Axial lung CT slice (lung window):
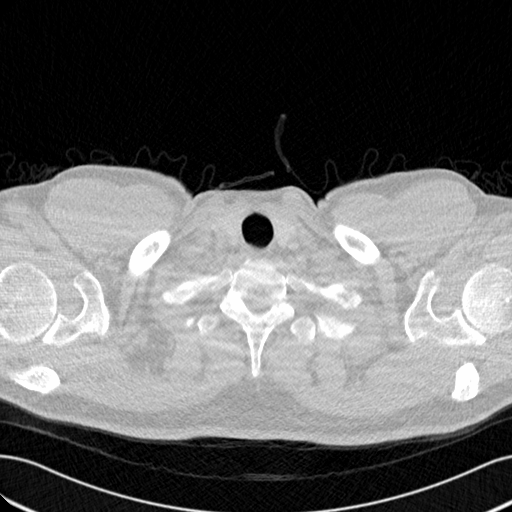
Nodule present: no